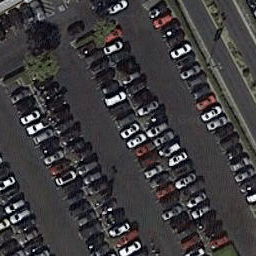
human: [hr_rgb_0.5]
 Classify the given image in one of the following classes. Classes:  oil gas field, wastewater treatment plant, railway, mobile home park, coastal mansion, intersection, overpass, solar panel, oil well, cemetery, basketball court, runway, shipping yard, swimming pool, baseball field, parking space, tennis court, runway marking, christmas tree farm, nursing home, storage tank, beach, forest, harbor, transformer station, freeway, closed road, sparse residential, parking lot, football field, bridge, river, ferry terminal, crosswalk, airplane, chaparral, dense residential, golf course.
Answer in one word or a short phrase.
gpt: parking lot